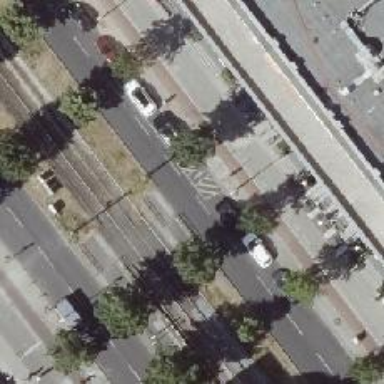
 designed as dual carriageway with cycle track on the right and lane for parking on the right side."